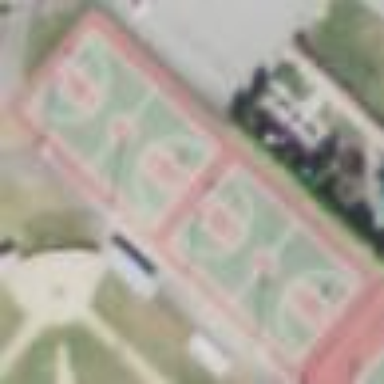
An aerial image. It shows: Asphalt basketball court on pitch.